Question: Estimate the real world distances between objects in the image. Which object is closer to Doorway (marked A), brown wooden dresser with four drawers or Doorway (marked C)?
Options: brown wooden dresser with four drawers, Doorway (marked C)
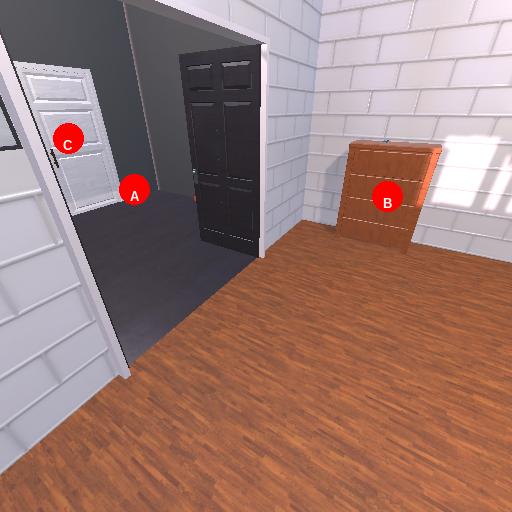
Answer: brown wooden dresser with four drawers